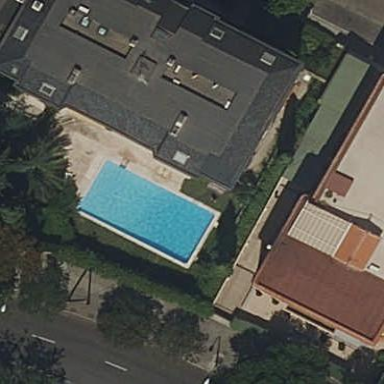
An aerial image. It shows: Swimming pool located in leisure land.